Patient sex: M
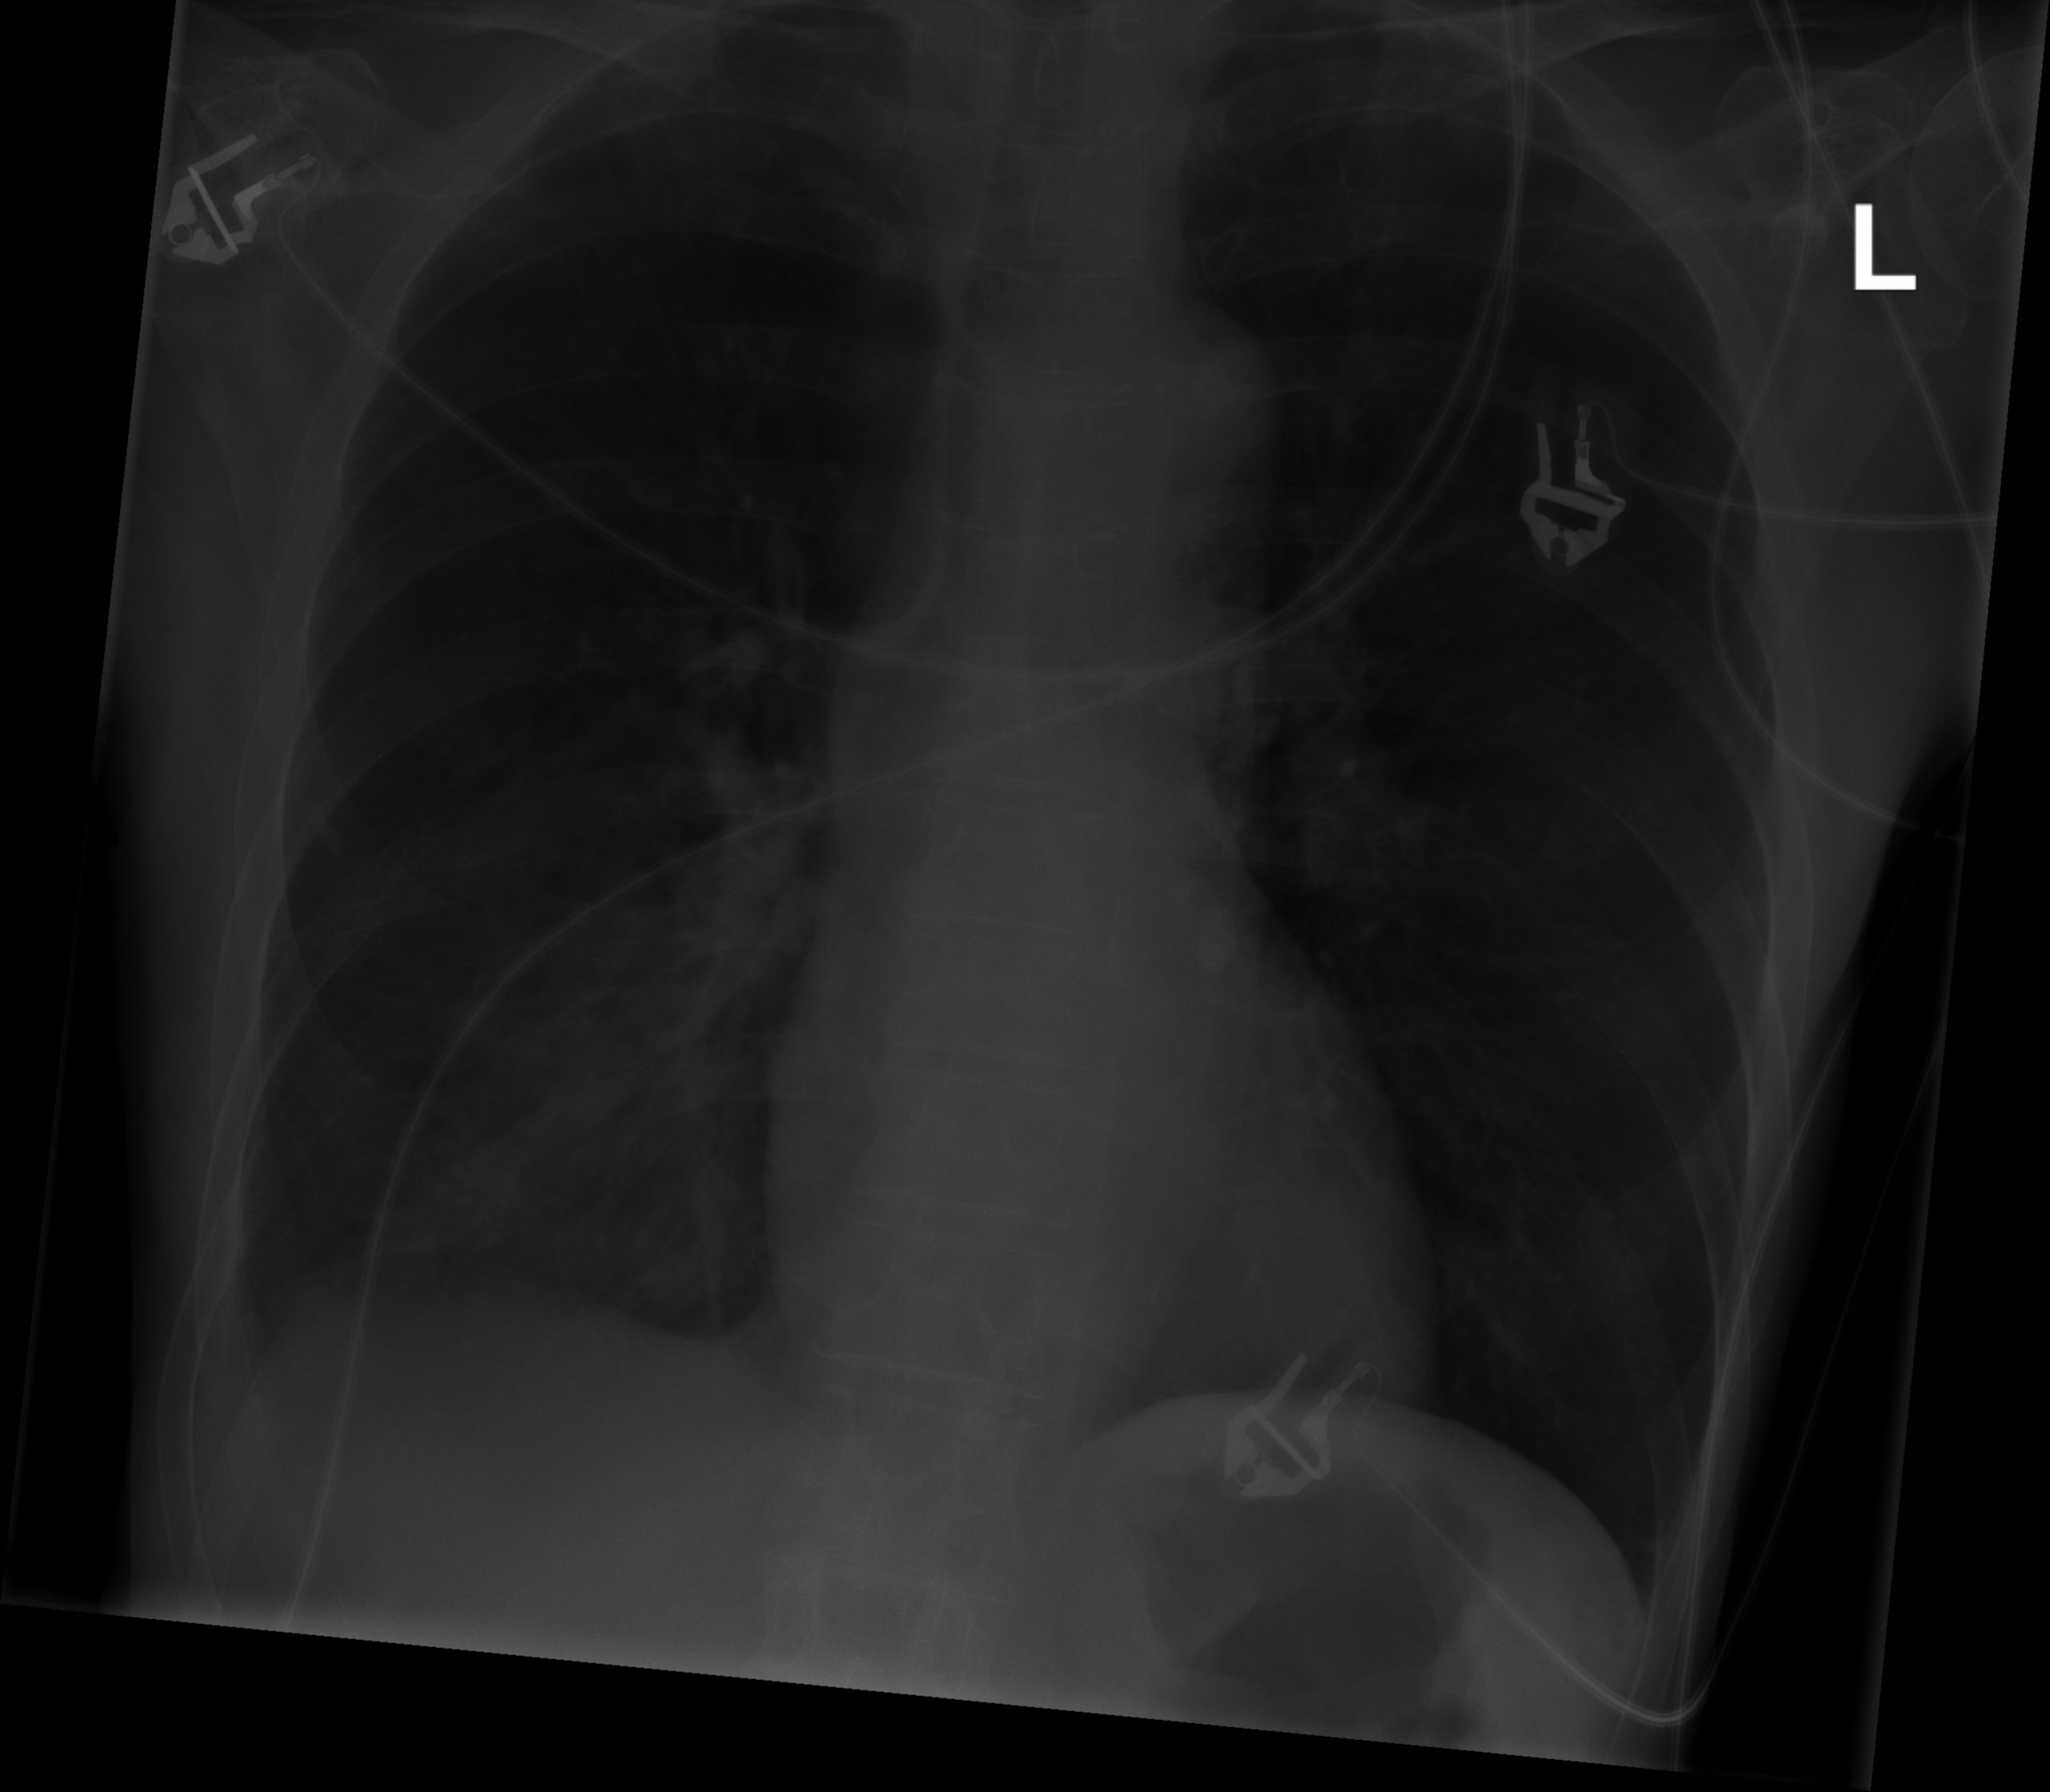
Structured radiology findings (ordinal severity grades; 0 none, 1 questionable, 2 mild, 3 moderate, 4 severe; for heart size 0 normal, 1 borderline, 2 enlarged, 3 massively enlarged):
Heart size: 0
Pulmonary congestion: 0
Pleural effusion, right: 0
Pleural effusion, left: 0
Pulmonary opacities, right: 3
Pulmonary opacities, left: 0
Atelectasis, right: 0
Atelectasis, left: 0